Question: Could someone please tell me what is Tabs when we do a 'po' on an mutable attributed string ?

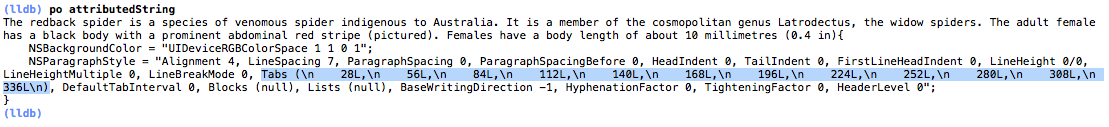
Answer: If you look at the log you see that the tabs are related to 'NSParagraphStyle' which has a 'tabStops' property.
> The NSTextTab objects, sorted by location, that define the tab stops for the paragraph style.